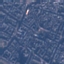
Land use / land cover class: Residential